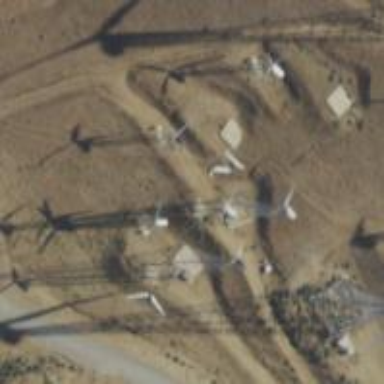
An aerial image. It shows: Wind power generator employing wind turbines.